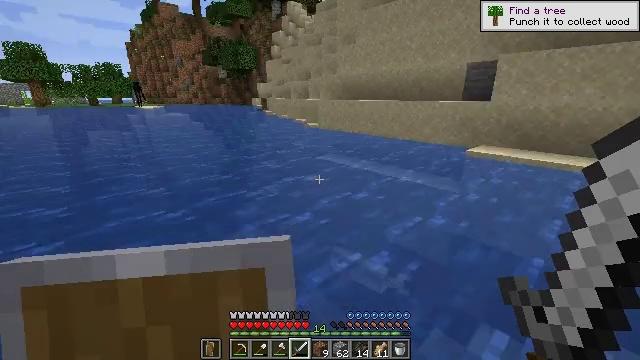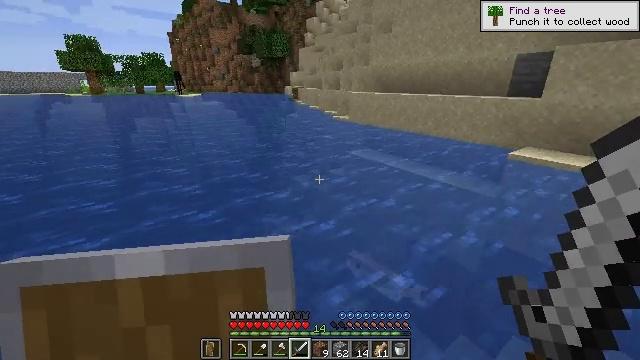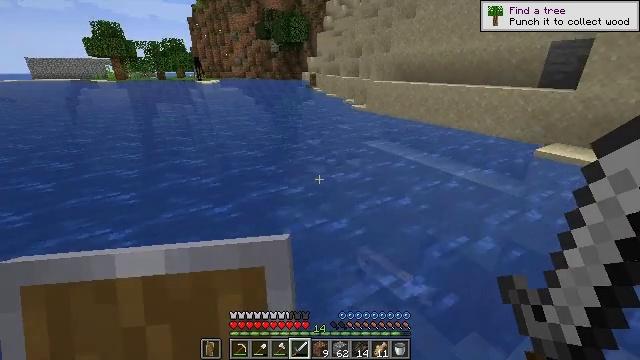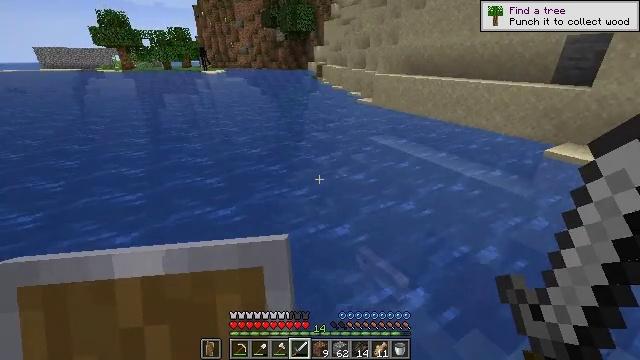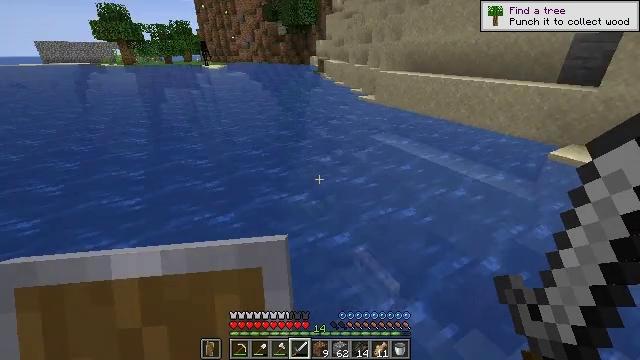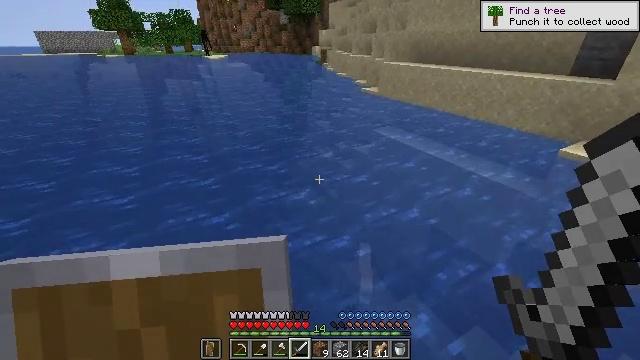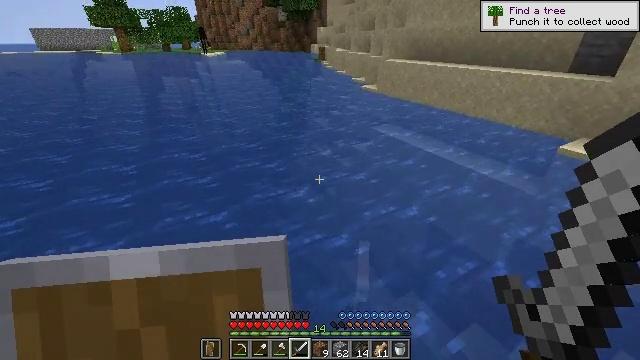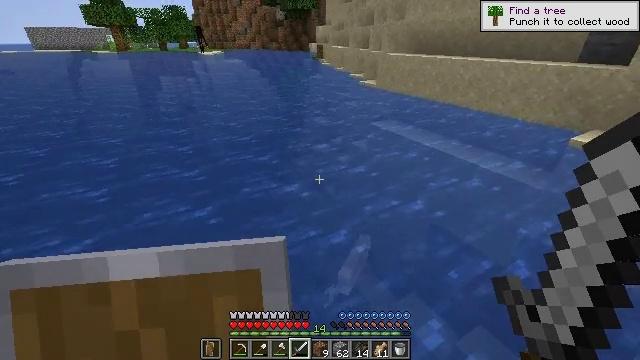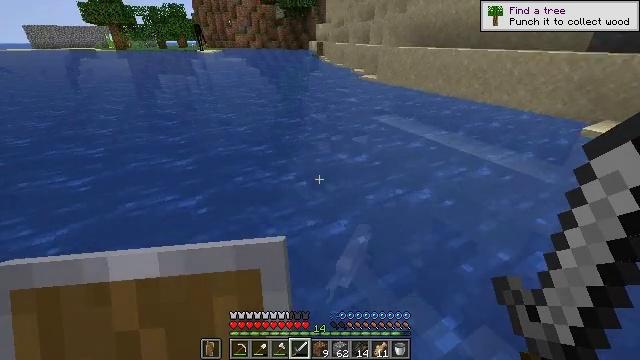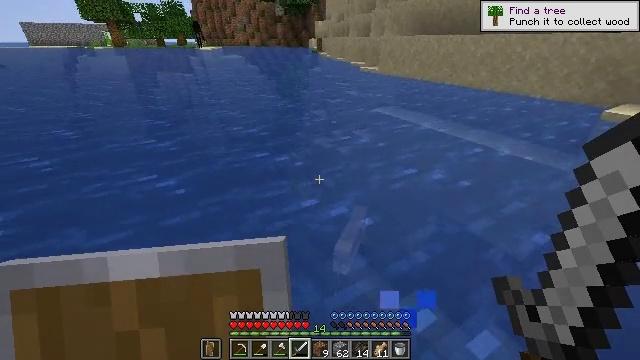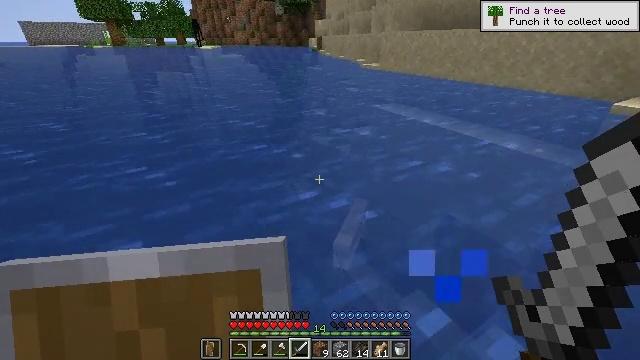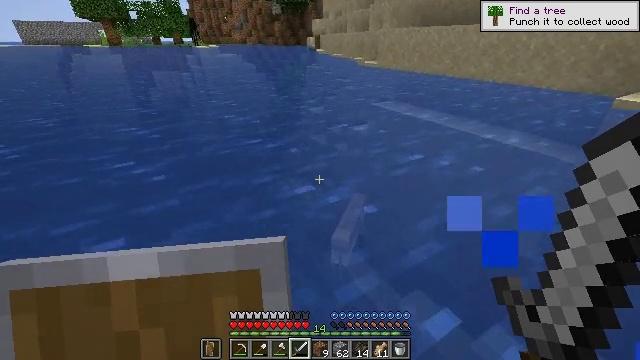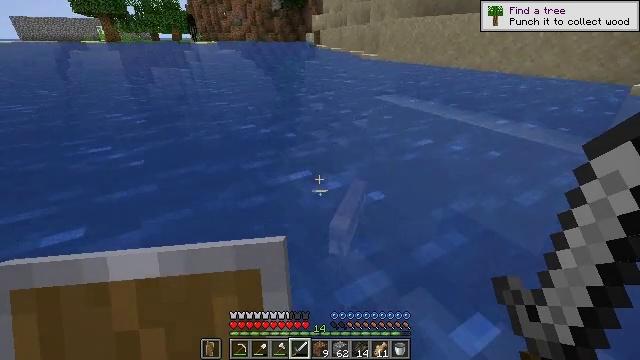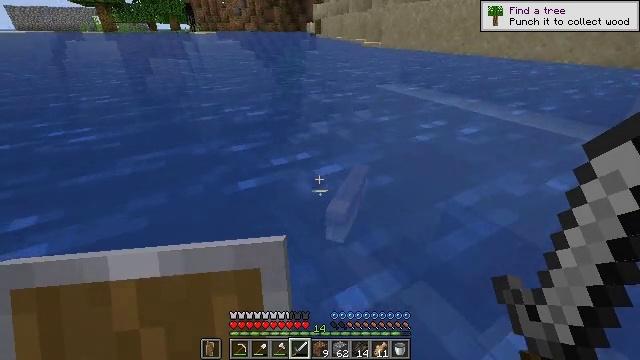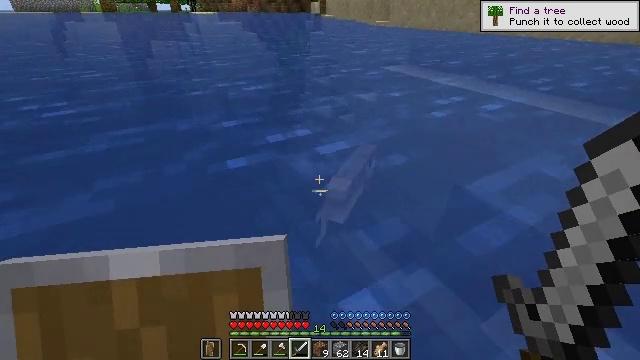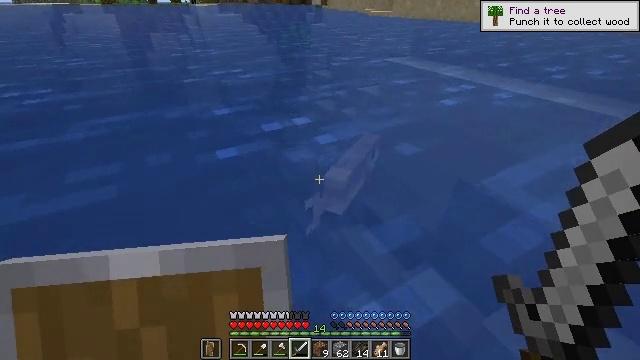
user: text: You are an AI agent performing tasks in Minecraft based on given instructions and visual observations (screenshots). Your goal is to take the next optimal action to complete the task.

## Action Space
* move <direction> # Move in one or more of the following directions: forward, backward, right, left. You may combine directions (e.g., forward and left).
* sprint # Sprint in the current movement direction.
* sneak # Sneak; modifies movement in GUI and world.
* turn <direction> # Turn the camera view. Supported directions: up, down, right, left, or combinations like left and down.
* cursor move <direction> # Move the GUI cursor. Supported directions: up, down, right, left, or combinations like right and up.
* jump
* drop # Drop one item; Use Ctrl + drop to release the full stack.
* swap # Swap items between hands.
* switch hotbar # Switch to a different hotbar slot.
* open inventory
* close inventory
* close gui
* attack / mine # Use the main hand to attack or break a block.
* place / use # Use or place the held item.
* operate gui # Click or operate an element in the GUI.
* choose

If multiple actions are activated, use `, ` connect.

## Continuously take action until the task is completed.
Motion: motion action
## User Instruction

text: Kill mobs in water.
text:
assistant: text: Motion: move forward, turn left and down, jump
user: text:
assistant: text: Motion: move forward, turn left and down, jump
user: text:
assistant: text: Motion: move forward, turn left and down, jump
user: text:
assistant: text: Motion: move forward, turn down
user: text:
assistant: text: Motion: move forward, turn down
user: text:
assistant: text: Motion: move forward
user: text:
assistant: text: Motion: move forward
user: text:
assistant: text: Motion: move forward
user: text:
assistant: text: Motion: move forward
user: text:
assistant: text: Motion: move forward
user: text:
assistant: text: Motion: move forward
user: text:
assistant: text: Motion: move forward
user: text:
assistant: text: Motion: move forward, turn down
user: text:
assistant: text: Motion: move forward, turn down
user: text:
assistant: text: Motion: move forward, turn down
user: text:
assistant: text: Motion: move forward
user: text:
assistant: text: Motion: move forward
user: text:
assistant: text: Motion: move forward
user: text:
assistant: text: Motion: move forward, turn right
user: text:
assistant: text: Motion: move forward
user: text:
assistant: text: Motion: move forward
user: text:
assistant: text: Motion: move forward
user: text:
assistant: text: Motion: move forward, turn right and up, attack / mine
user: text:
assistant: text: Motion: move forward, turn right, attack / mine
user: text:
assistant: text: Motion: move forward, turn right and up, attack / mine
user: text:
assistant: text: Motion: move forward, turn right and up
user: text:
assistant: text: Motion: move forward, turn right and up
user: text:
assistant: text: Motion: move forward, attack / mine
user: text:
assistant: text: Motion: move forward, turn right and up, attack / mine
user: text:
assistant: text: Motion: move forward, turn right and up